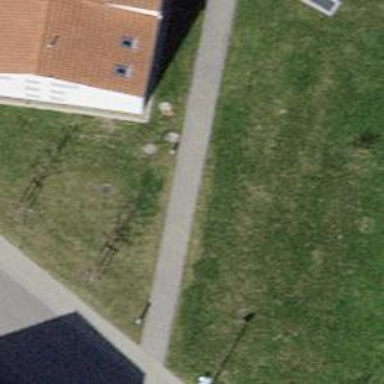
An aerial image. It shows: Cobblestone path.